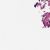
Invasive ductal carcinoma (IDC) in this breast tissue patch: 0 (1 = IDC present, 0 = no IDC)